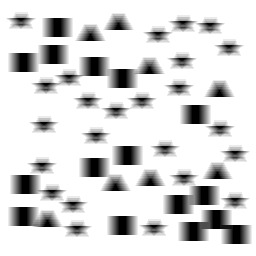
Squares: 16
Triangles: 8
Stars: 24
Total shapes: 48